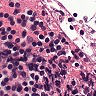
Metastatic tissue present: no